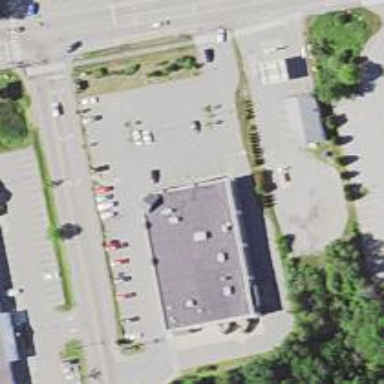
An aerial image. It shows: Pharmacy.